Interaction volume radius: 5 \u00c5
Interaction volume height: 10 \u00c5
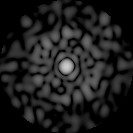
Disorder parameter: 0.8615